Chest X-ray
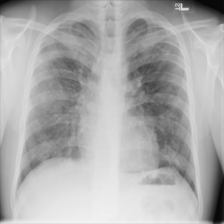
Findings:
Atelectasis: negative
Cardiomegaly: negative
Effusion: negative
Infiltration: positive
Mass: negative
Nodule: negative
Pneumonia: negative
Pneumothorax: negative
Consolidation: negative
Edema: negative
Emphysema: negative
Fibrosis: negative
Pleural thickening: negative
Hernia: negative